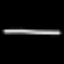
Label: line